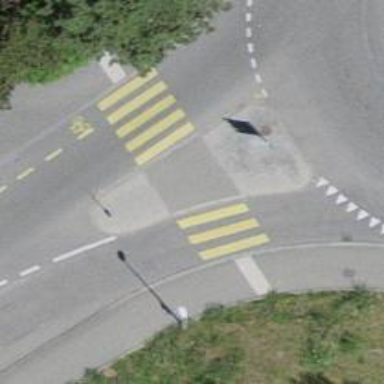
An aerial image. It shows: Marked road crossing with pedestrian island.